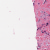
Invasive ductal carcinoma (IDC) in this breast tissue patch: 1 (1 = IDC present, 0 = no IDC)